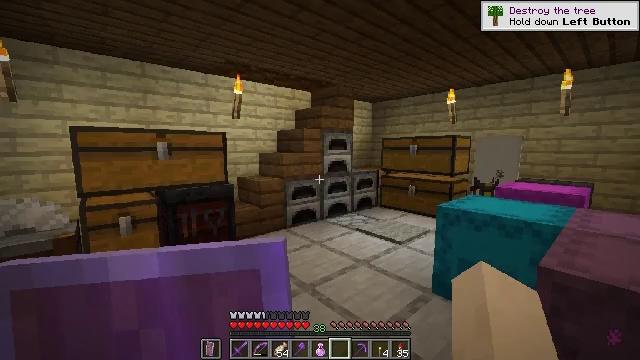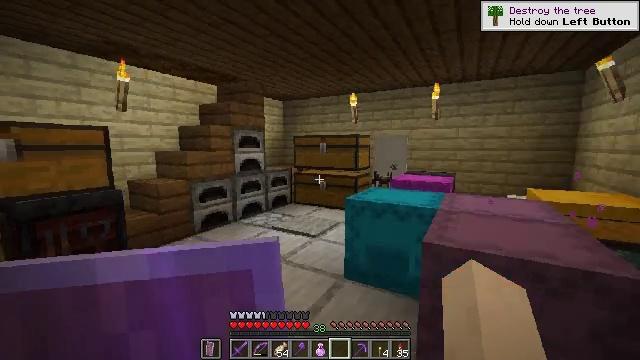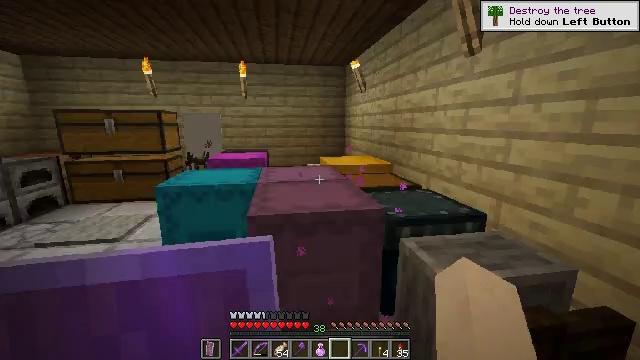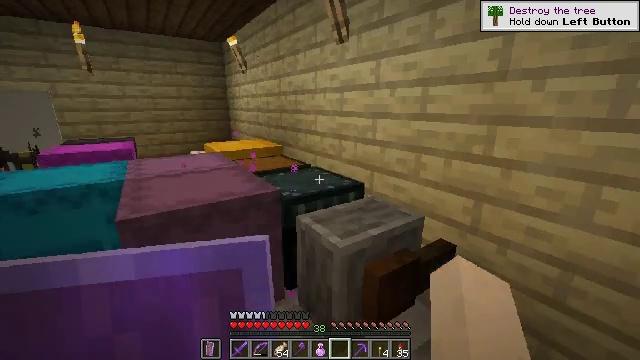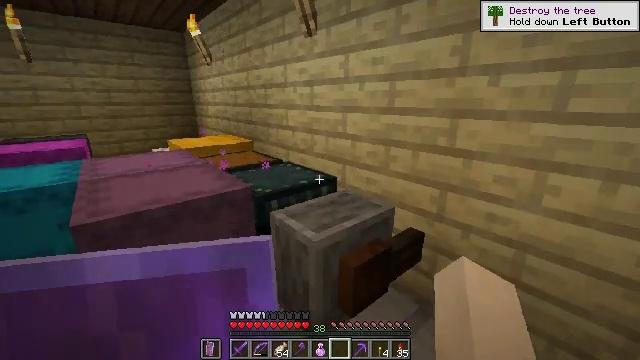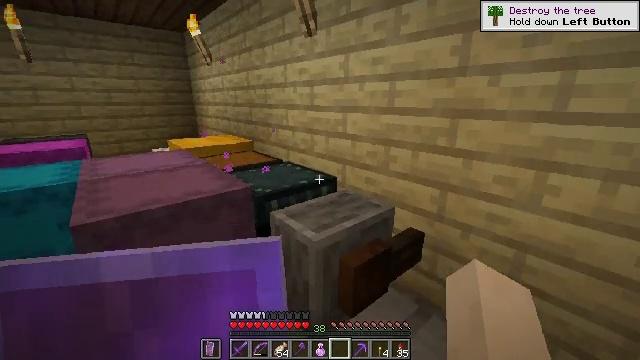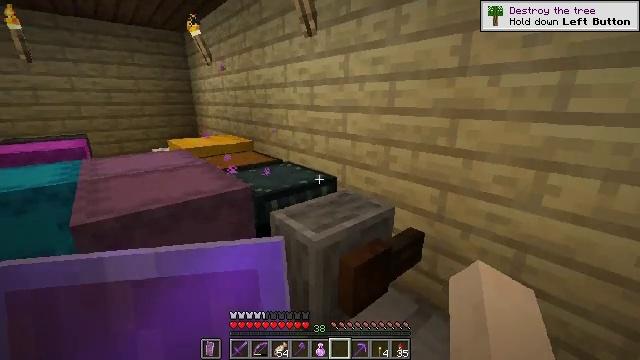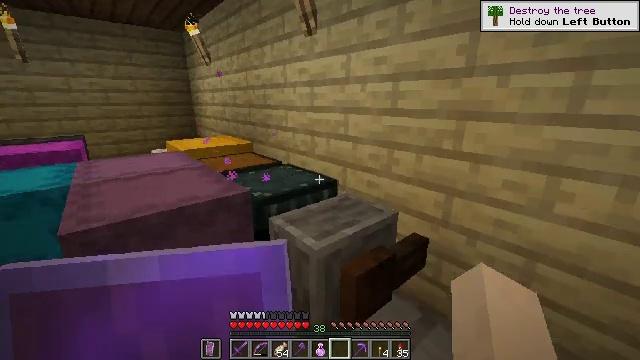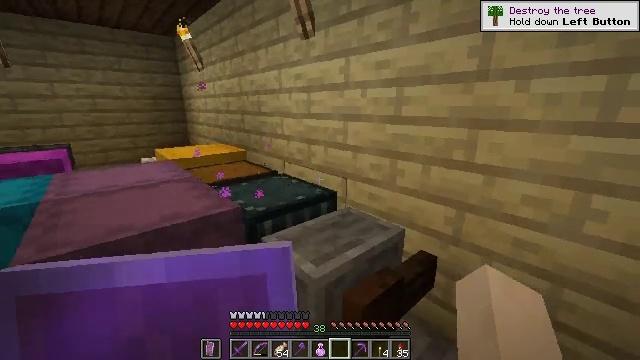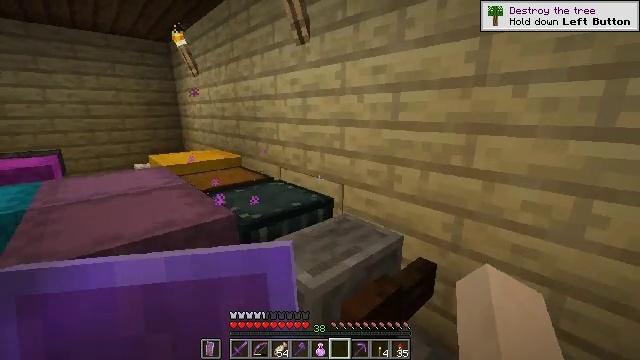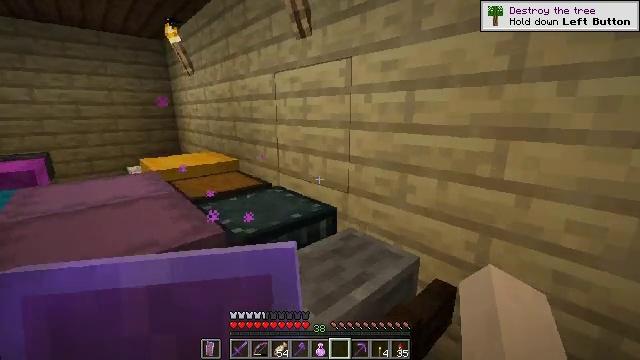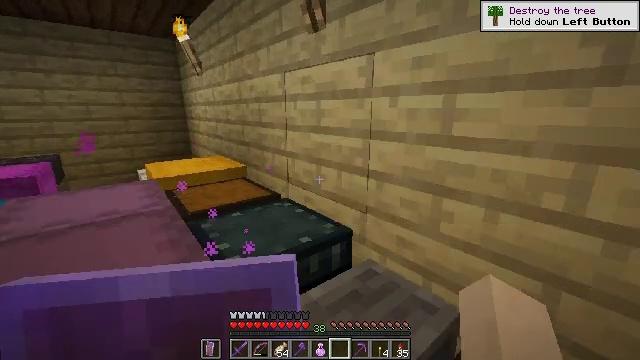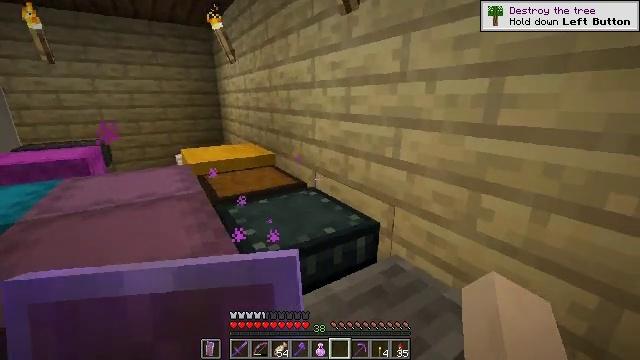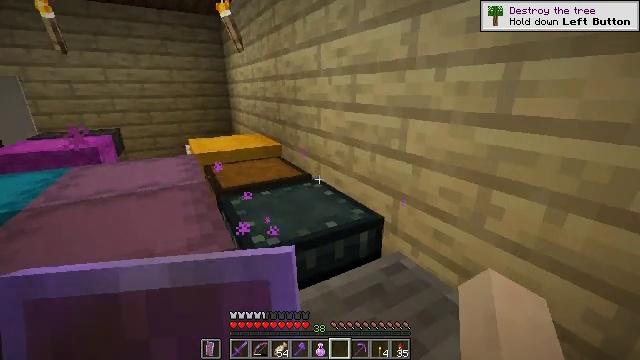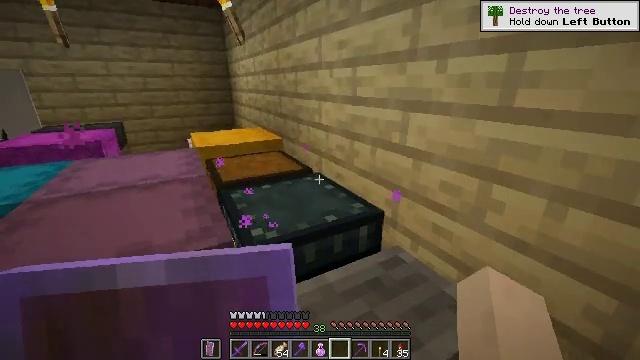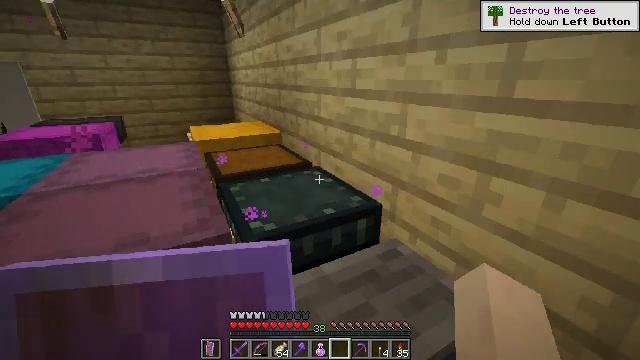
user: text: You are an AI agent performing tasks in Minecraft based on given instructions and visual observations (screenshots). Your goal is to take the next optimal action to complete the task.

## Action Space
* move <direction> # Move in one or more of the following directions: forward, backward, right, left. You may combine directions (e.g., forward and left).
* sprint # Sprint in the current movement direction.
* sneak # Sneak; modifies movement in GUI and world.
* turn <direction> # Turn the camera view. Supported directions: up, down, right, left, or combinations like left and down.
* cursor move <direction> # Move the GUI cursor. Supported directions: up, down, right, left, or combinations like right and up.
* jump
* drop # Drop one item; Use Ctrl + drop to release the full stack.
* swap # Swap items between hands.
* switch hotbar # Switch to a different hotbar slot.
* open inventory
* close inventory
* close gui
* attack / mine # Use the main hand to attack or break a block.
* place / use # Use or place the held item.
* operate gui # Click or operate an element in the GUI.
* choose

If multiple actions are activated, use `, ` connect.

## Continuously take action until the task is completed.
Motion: motion action
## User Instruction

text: craft item air
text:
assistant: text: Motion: turn right
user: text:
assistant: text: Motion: turn right and down
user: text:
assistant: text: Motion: turn right and down
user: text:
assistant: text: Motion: turn right and down
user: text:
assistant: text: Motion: no_op
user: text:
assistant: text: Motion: no_op
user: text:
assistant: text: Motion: move forward
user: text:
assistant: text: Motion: move forward, turn up
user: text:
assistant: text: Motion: move forward, turn up
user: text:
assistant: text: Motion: move forward
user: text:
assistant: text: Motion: move forward, turn left
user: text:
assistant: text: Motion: turn left and down
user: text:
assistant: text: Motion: turn left and down
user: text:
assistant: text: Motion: turn down
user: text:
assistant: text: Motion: turn down
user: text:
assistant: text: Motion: turn down
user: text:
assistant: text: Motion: turn down
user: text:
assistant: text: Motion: turn right and down
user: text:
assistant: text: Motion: no_op
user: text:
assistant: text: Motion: use / place
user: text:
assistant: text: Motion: use / place
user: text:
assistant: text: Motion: use / place
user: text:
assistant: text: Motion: use / place
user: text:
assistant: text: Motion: no_op
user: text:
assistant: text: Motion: no_op
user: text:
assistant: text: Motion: no_op
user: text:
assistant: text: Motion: no_op
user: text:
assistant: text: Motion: no_op
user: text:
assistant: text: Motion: no_op
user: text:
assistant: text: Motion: turn down